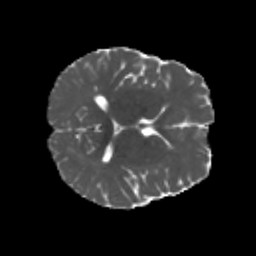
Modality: MD
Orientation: axial
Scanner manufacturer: siemens
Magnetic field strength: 3 T
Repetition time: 4.16 s
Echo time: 0.0806 s